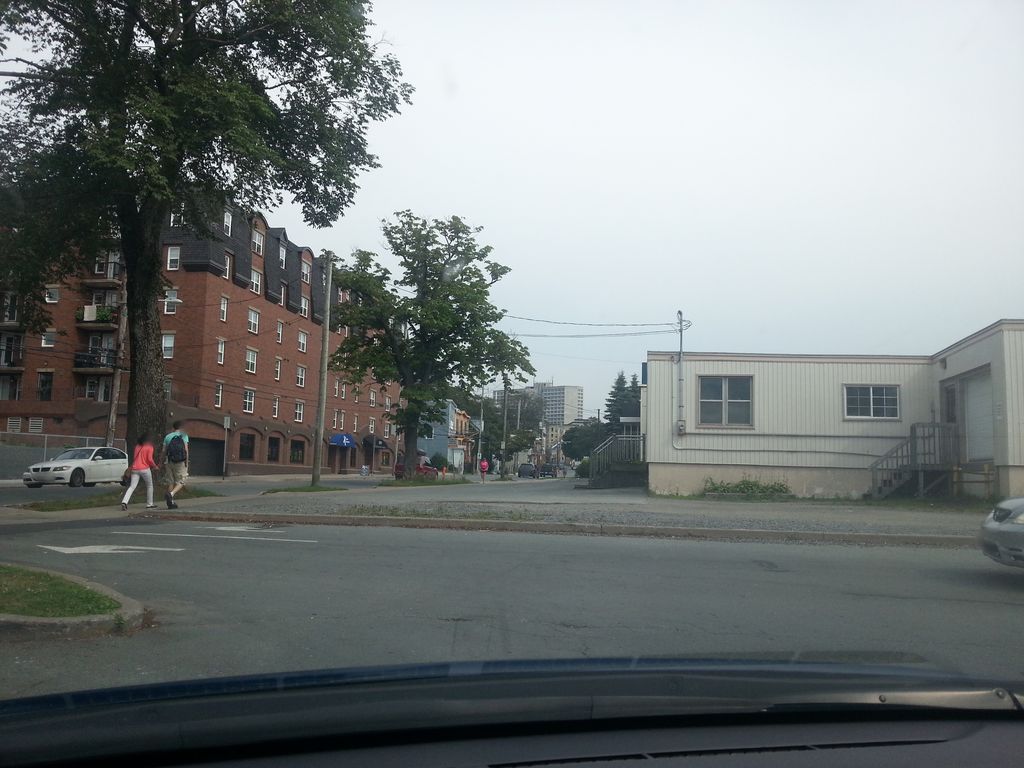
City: halifax